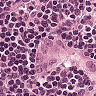
Metastatic tissue present: yes